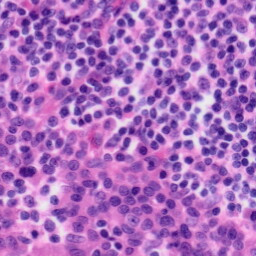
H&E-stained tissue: Tonsil